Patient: sex M, age 49
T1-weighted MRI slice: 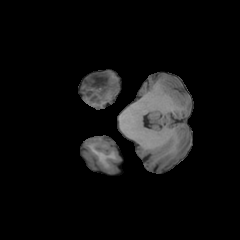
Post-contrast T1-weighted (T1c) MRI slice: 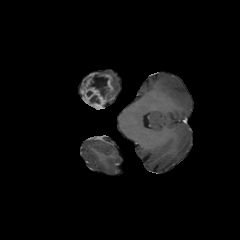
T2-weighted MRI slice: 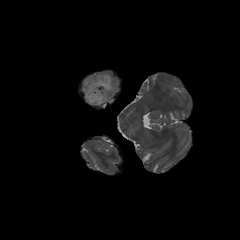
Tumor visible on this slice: yes
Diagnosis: Glioblastoma, IDH-wildtype
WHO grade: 4